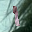
Label: 1